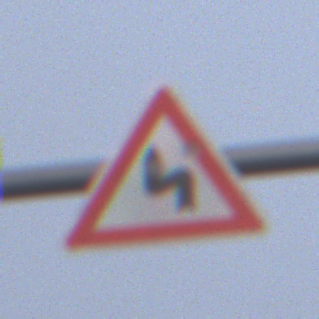
Verkehrszeichen: DoppelkurveZunaechstLinks
Umgebung: Outdoor, Nature
Tageszeit: SunriseSunset
Wetter: Overcast
Licht: Natural
Jahreszeit: NotSpecified
Kontrast: LowContrast